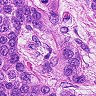
Metastatic tissue present: yes